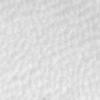
Label: no_change